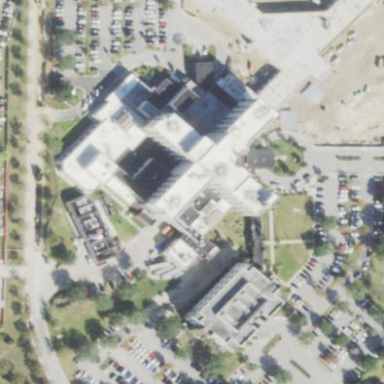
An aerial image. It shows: Healthcare facility identified as hospital.